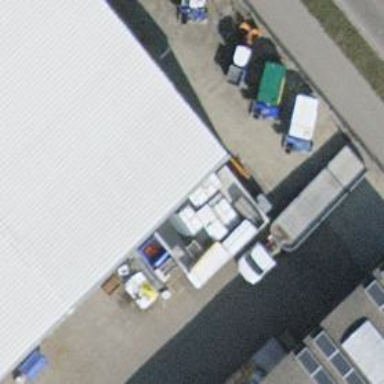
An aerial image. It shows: Shed building.